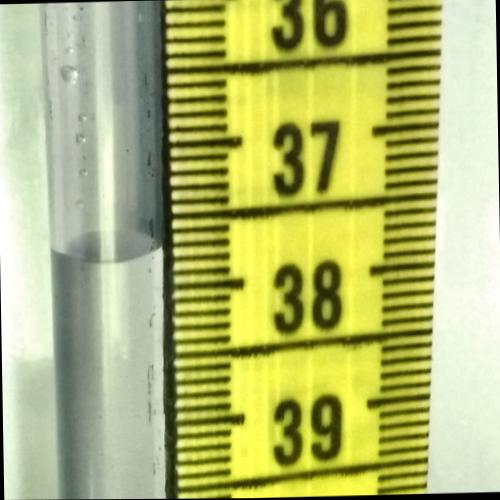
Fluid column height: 37.8 cm